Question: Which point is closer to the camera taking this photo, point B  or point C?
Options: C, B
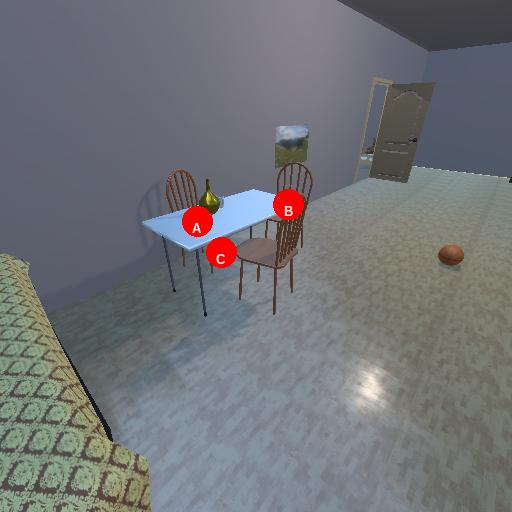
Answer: C